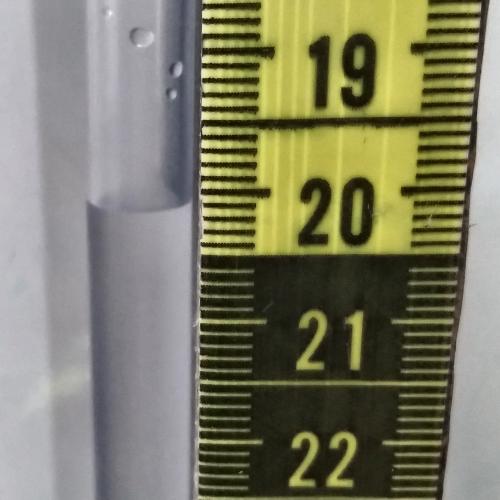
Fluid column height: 20.1 cm